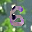
Label: 6